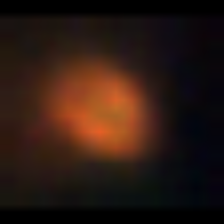
Taxon: NanoPlankton
Group: Other